Modality: planning_CT
Slice 55 of 92
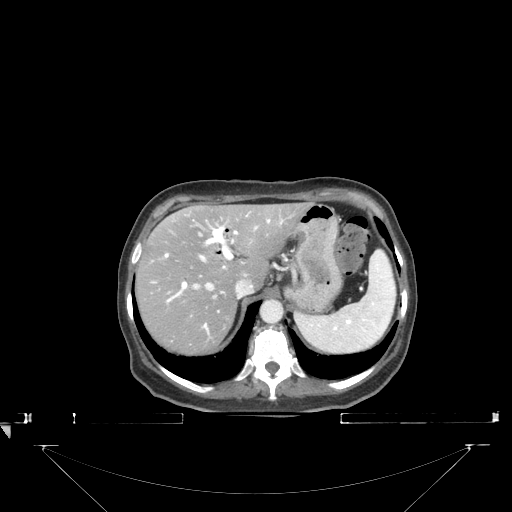